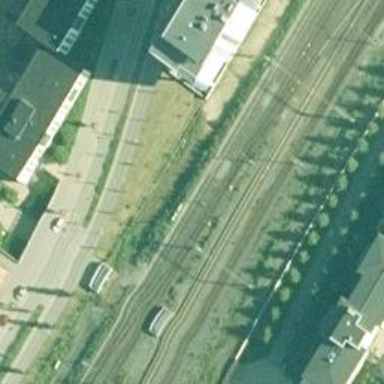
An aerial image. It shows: Railway signal.